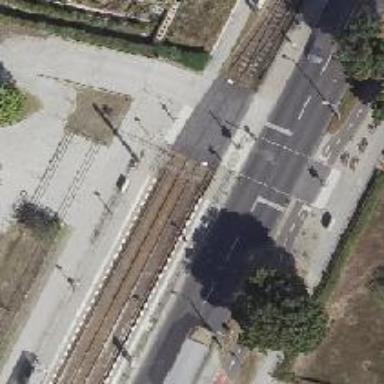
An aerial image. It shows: Tram crossing on the railway.